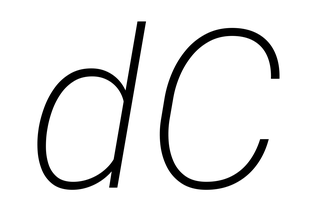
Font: Roboto-Italic_ExtraLight_Italic